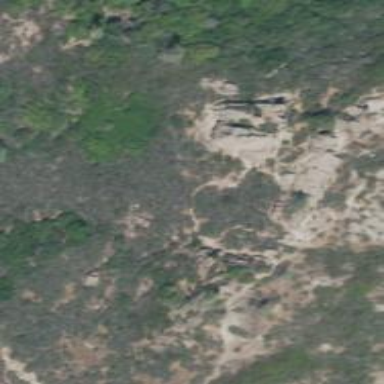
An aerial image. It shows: Crag for climbing.